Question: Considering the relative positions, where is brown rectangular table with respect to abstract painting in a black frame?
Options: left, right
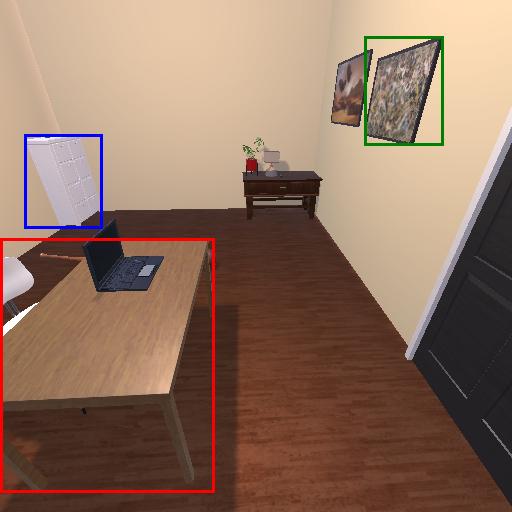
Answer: left